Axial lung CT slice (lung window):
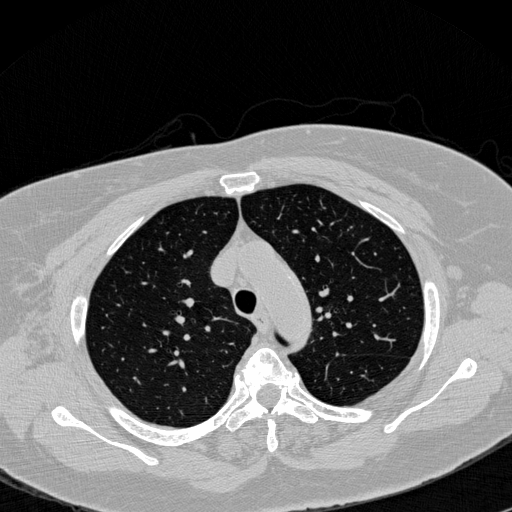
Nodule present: no